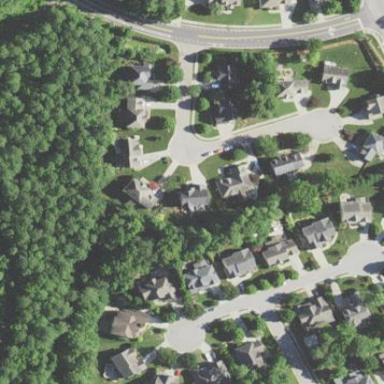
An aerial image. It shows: Residential neighbourhood.